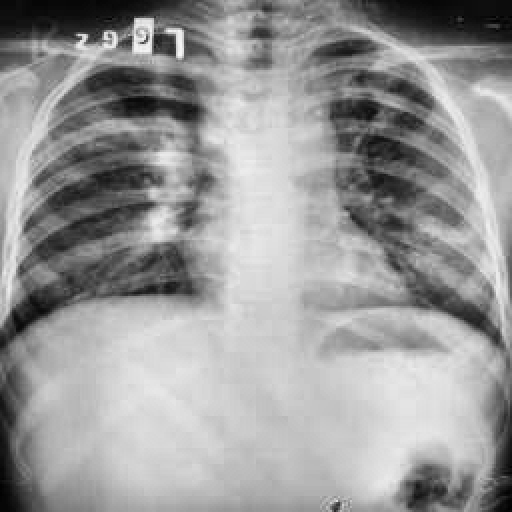
Finding: TUBERCULOSIS